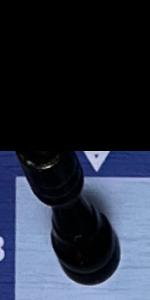
Label: Rook_Black